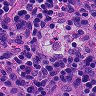
Metastatic tissue present: no